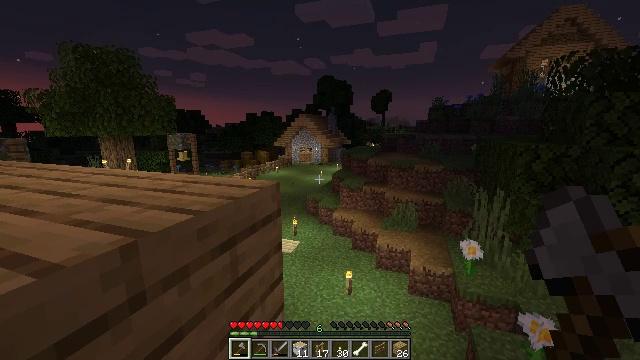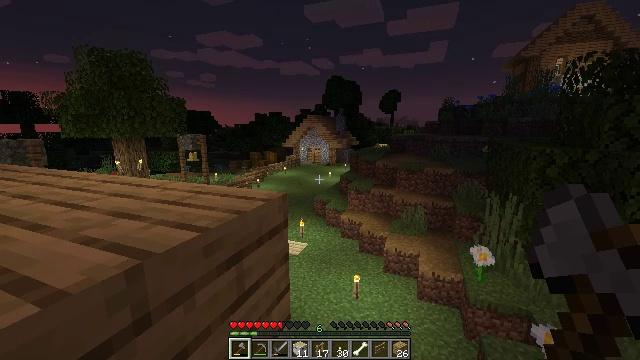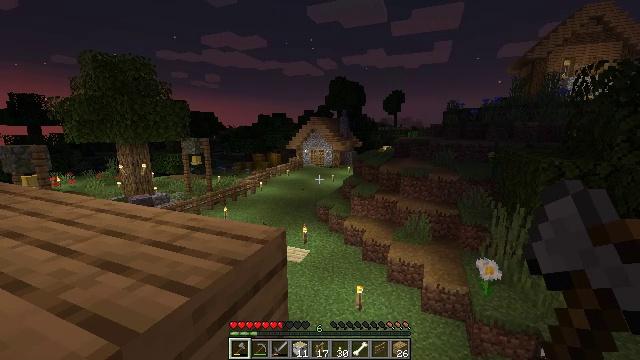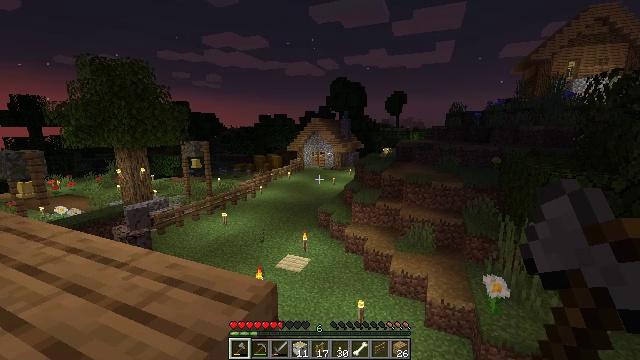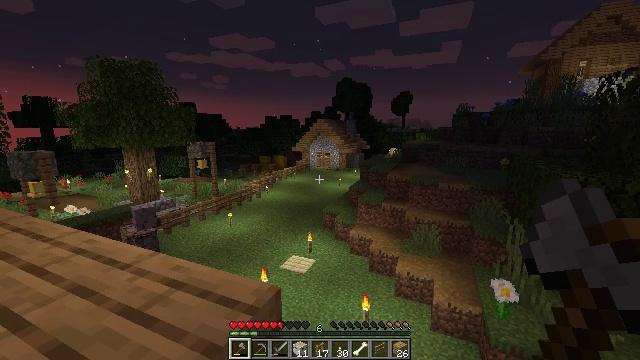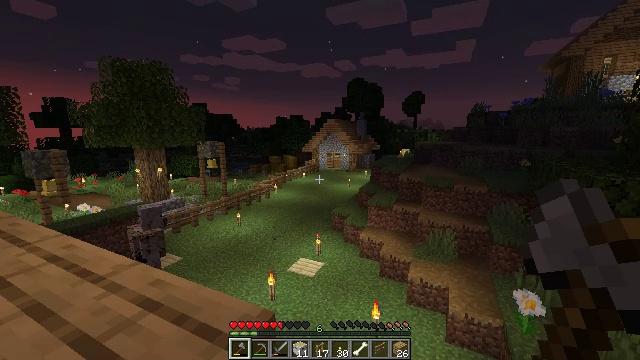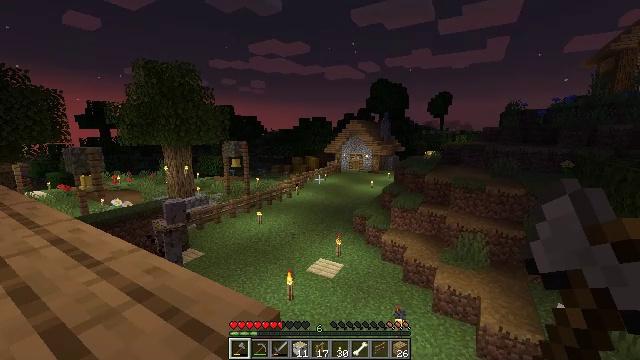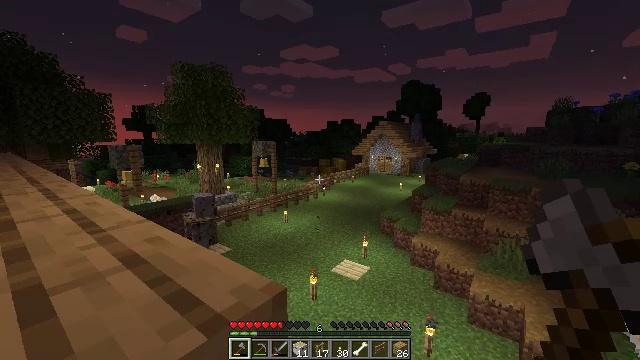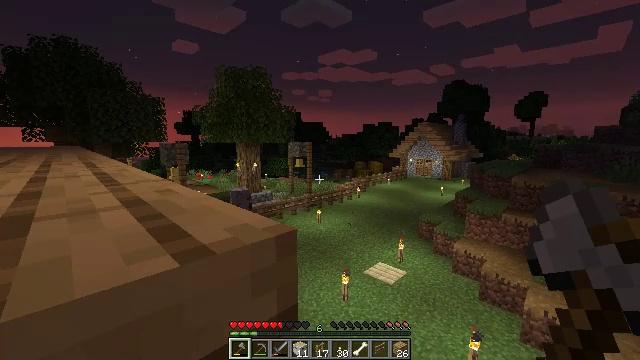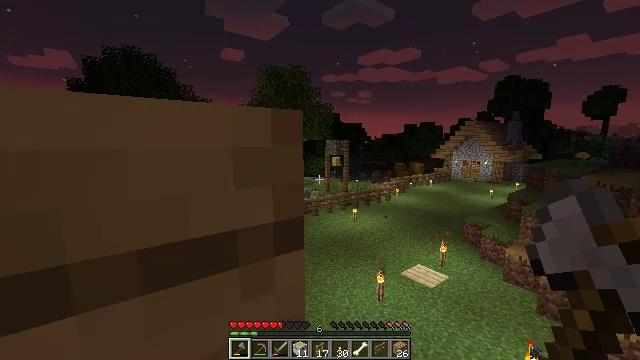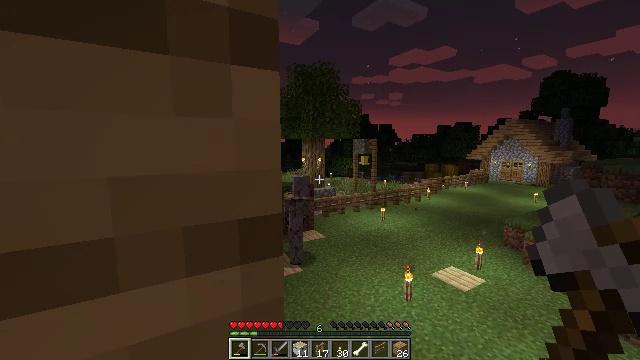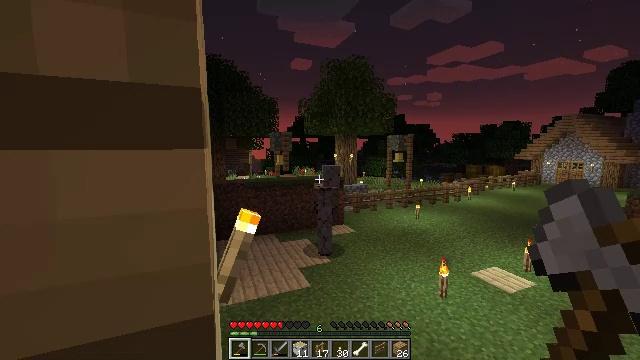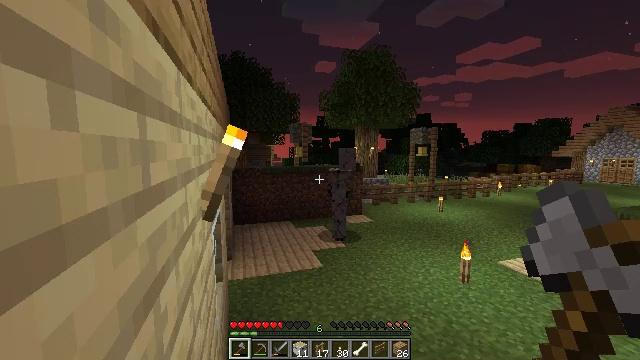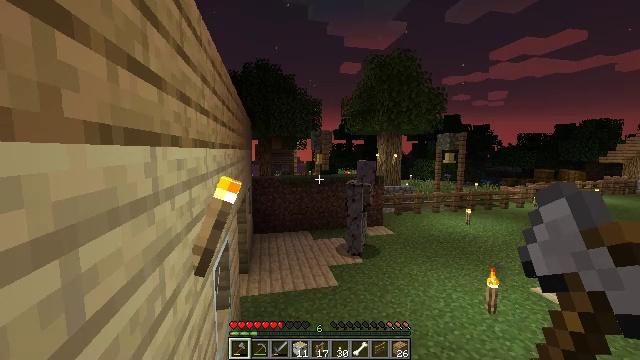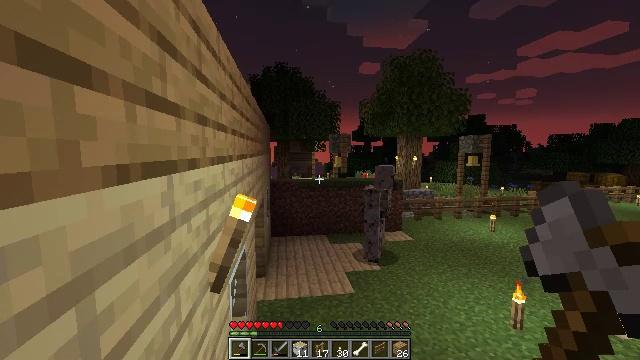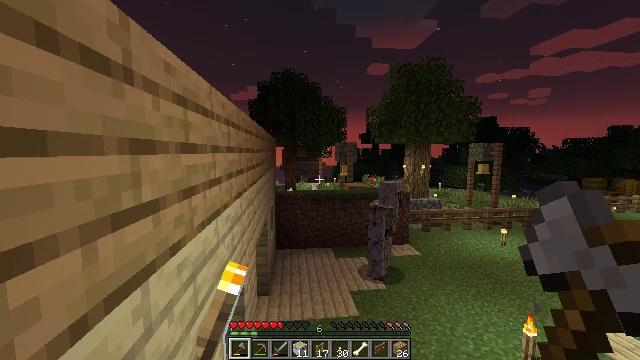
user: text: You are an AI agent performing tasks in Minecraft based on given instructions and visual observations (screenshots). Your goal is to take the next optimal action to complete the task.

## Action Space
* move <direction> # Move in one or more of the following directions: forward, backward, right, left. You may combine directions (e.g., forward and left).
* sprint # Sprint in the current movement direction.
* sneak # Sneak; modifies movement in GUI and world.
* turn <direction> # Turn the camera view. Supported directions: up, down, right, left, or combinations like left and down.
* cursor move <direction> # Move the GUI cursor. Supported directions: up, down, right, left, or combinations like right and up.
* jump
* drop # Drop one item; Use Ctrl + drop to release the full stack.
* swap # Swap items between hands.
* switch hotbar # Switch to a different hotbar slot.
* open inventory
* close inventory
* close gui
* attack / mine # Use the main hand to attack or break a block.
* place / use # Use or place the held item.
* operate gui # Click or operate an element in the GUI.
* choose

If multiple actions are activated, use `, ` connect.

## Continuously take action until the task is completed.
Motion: motion action
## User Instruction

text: Make a gray bed using the crafting table.
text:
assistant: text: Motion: move forward, sprint, turn left, jump
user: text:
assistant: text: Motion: move forward, sprint, jump
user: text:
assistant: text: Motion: move forward, sprint, jump
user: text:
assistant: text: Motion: move forward, sprint, turn left, jump
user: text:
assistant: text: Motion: move forward, sprint, turn left, jump
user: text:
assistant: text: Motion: move forward, sprint, turn left, jump
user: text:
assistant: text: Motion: move forward, sprint, turn left, jump
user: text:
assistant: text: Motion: move forward, sprint, turn left, jump
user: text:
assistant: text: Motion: move forward, sprint, turn left, jump
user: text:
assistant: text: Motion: move forward, sprint, turn left, jump
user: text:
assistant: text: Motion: move forward, sprint, turn left, jump
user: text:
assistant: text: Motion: move forward, sprint, turn left, jump
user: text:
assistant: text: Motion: move forward, sprint, turn left, jump
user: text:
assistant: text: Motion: move forward, sprint, turn left, jump
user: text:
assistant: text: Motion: move forward, sprint, turn left, jump
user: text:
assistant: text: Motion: move forward, sprint, jump
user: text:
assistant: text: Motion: move forward, sprint, jump
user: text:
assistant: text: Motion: move forward, sprint, turn left, jump
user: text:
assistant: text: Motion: move forward, sprint, turn left, jump
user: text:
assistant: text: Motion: move forward, sprint, jump
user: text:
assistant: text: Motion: move forward, sprint, jump
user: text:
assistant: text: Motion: move forward, sprint, jump
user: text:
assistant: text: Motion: move forward, sprint
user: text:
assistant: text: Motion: move forward, sprint
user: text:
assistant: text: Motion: move forward, sprint
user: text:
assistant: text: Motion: move forward, sprint, turn right
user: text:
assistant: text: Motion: move forward, sprint, turn right
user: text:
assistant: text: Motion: move forward, sprint, turn right and down
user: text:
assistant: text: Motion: move forward, sprint, turn right
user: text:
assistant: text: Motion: move forward, sprint, turn right and down